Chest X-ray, PA view. Patient: 34 years old, sex M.
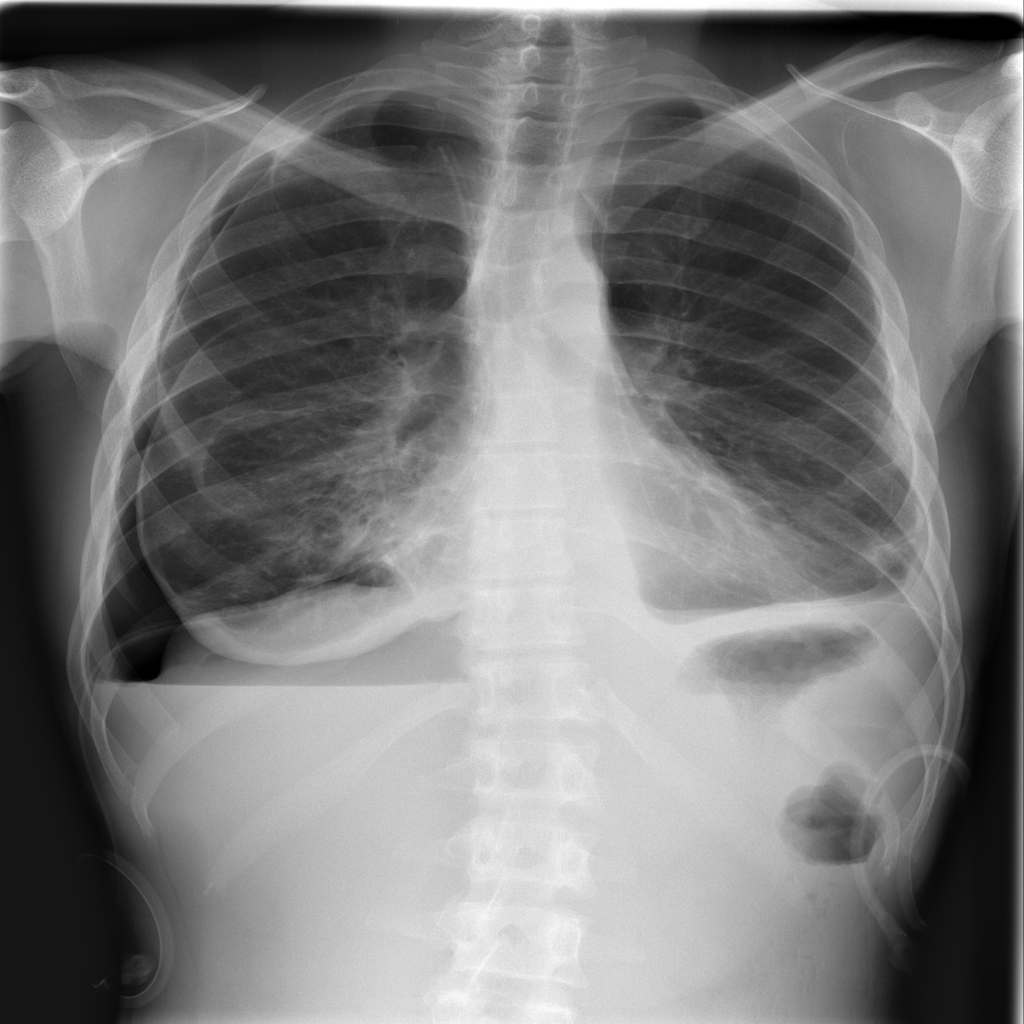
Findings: Pneumothorax